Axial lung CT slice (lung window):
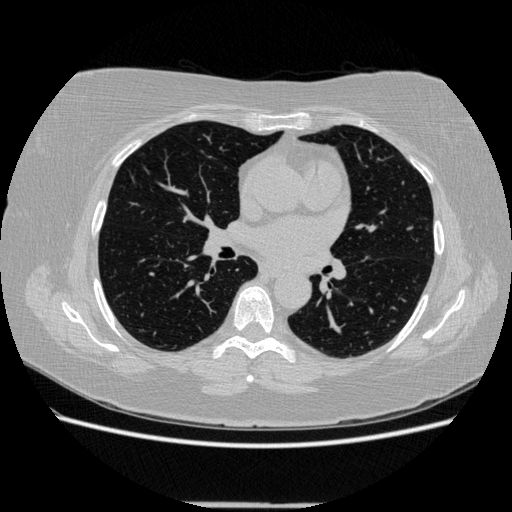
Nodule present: no